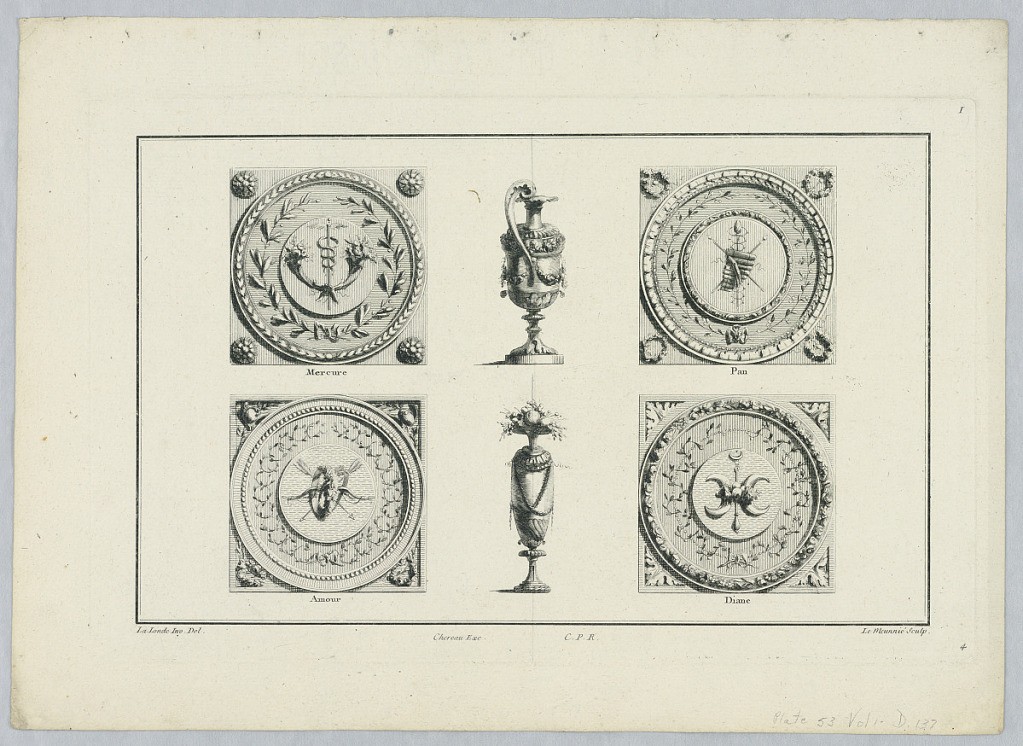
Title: Vessels and Roundels with Attributes of Mercury, Pan, Love, and Diana
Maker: Richard de Lalonde, French, active 1780–96
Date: ca. 1778–1782
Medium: Engraving on paper
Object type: Print
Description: Vessels and roundels with attributes of Mercury, Pan, Love, and Diana